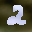
Label: 2